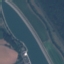
Land use / land cover: River